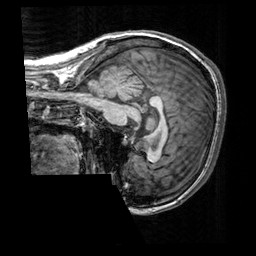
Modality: T1w
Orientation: sagittal
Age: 21
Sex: female
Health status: healthy
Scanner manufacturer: siemens
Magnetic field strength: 3 T
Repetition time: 2.3 s
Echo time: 0.00303 s